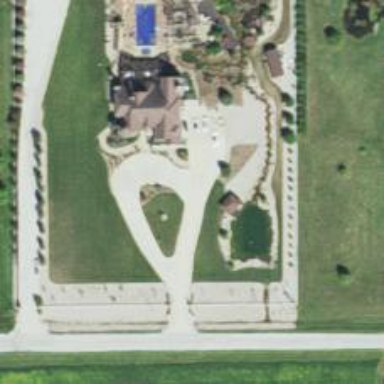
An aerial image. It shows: Driveway.